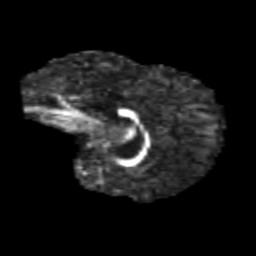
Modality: FA
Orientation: sagittal
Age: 6
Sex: male
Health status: healthy